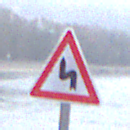
Verkehrszeichen: DoppelkurveZunaechstLinks
Umgebung: Outdoor, Suburban
Tageszeit: MorningAfternoon
Wetter: Overcast
Licht: Natural
Jahreszeit: NotSpecified
Kontrast: LowContrast